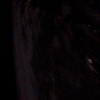
Label: space